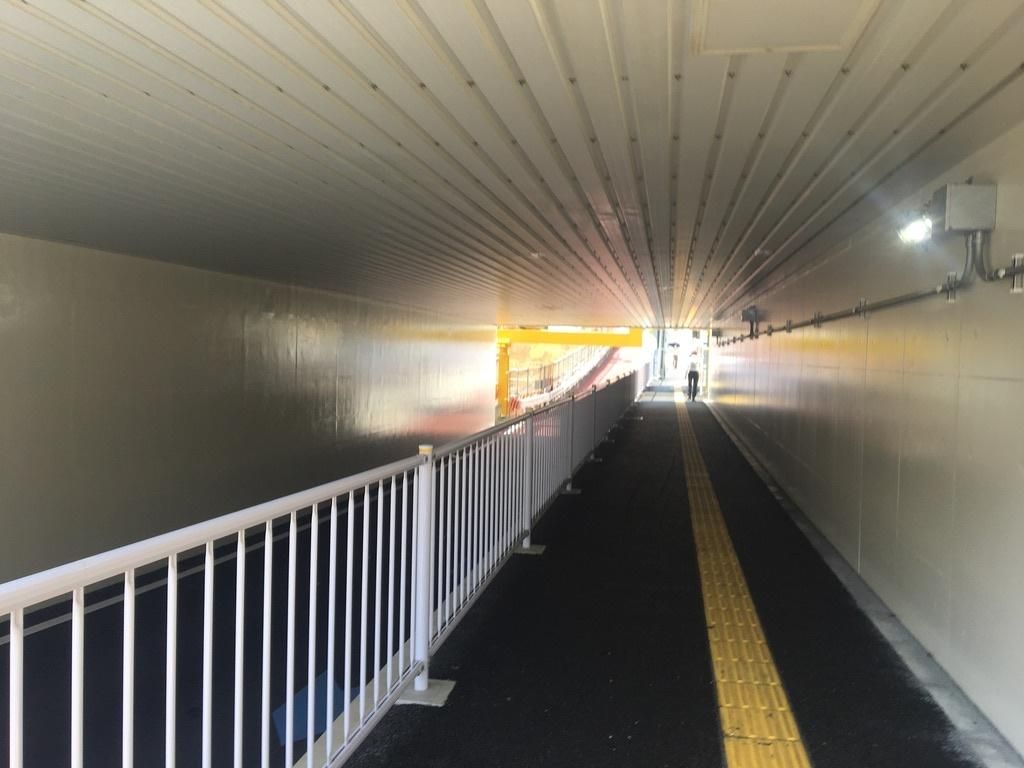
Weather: snowy
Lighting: day
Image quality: good
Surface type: cycling surface
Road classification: unclassified, steps
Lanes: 1
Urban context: urban centre
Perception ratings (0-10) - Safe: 4.94, Lively: 1.64, Beautiful: 4.98, Boring: 8.05, Depressing: 7.9, Wealthy: 1.24